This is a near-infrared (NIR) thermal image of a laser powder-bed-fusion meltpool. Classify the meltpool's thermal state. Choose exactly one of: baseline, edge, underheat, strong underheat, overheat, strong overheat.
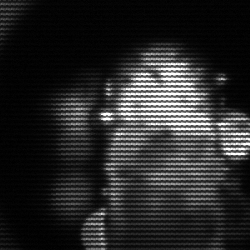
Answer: strong underheat